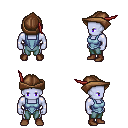
a pixel art fantasy rpg character, male body template, dark elf, purple skin, blue vest, teal pants, brown short mohawk hairstyle, leather cap, brown shoes, four views (front, back, left, right), 2x2 character sprite sheet, small pixel art, hard edges, no anti-aliasing